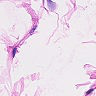
Metastatic tissue present: no